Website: macys
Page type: customer-info-address
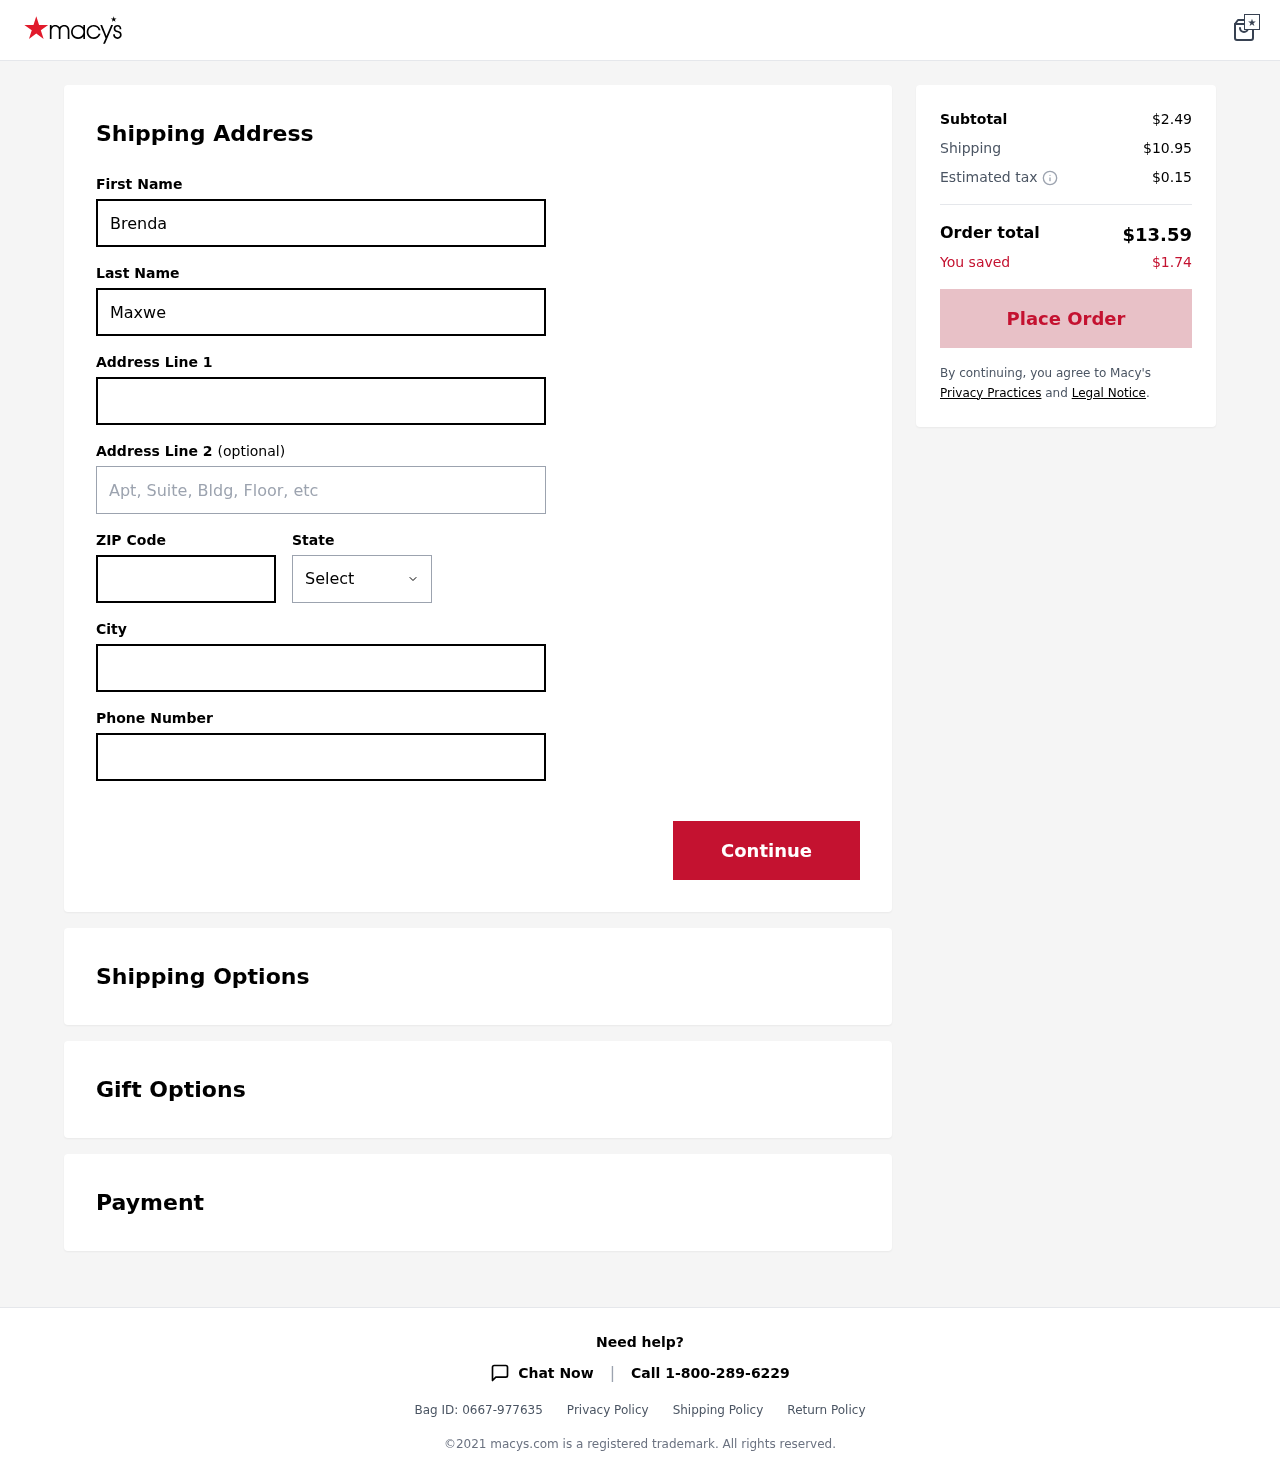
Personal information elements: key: PII_CITY
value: Davidborough
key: PII_FIRSTNAME
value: Brenda
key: PII_LASTNAME
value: Maxwell
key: PII_PHONE
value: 2164197233
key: PII_POSTCODE
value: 95430
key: PII_STATE
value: Wisconsin
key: PII_STREET
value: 21164 Christopher Inlet
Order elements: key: ORDER_SUBTOTAL
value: $2.49
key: ORDER_SHIPPING_COST
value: $10.95
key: ORDER_TAX
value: $0.15
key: ORDER_TOTAL
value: $13.59
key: ORDER_SAVINGS
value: $1.74